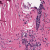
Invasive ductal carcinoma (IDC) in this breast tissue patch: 0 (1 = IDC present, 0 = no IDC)